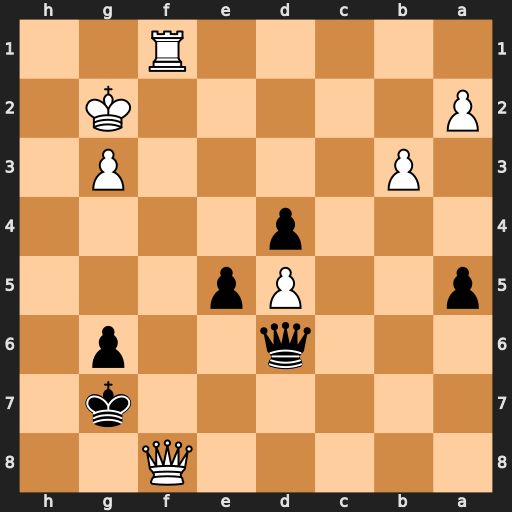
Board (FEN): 5Q2/6k1/3q2p1/p2Pp3/3p4/1P4P1/P5K1/5R2
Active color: b
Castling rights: -
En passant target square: -
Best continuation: Qxf8 Rxf8 Kxf8